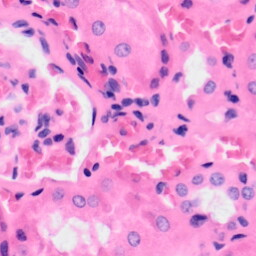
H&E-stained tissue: Kidney